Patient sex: F
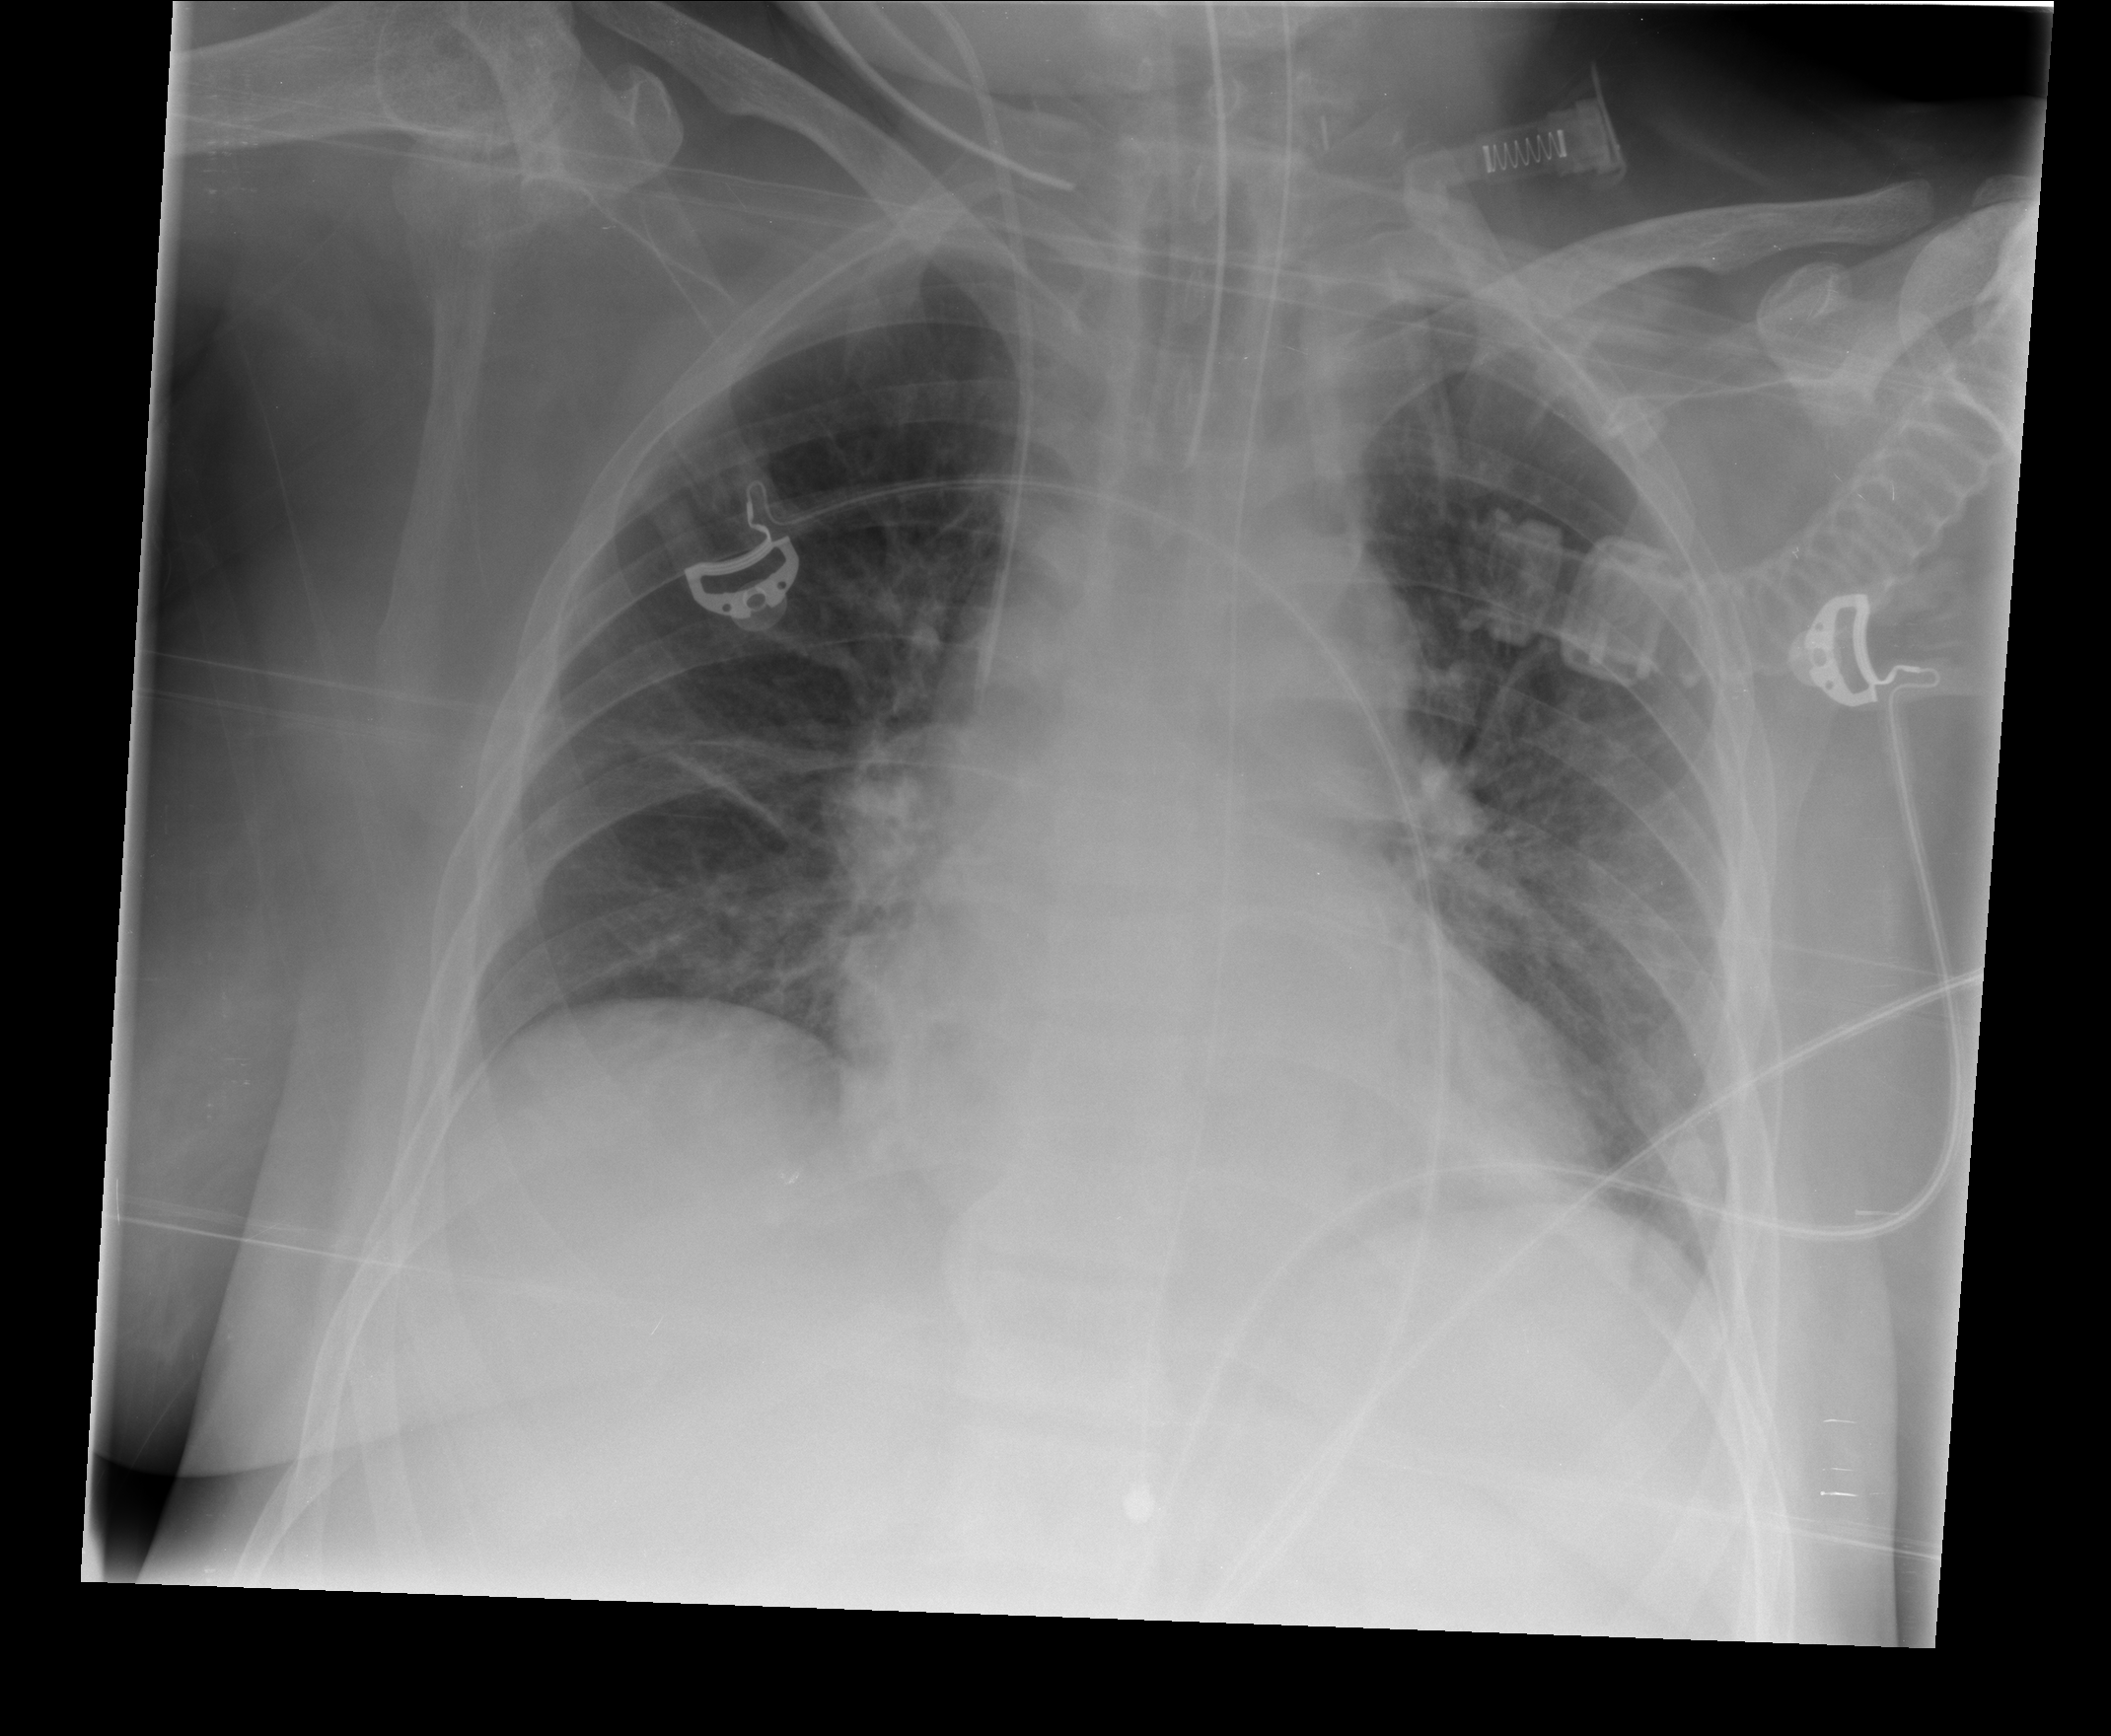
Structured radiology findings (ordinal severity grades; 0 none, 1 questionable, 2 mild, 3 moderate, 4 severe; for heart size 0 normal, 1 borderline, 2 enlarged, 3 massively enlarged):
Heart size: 0
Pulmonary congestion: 0
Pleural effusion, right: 0
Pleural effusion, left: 0
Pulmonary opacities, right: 0
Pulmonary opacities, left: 2
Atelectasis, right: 1
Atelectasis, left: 2